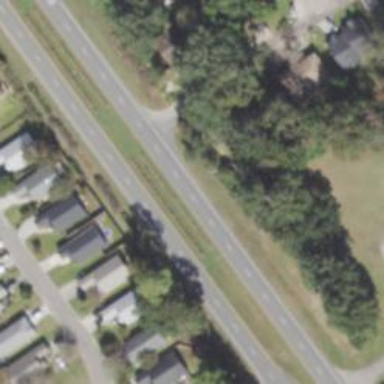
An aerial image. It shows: Asphalt road classified as trunk highway.